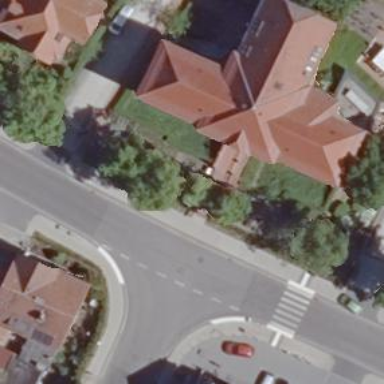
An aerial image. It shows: Hipped roof house.